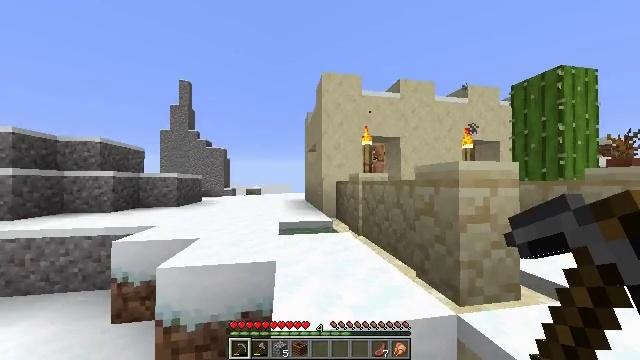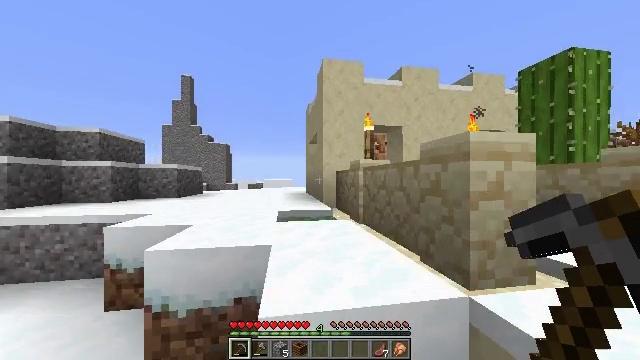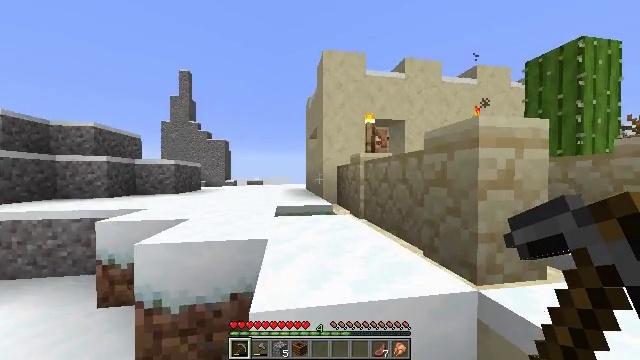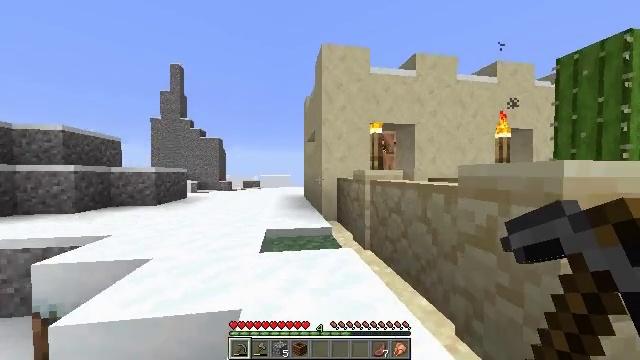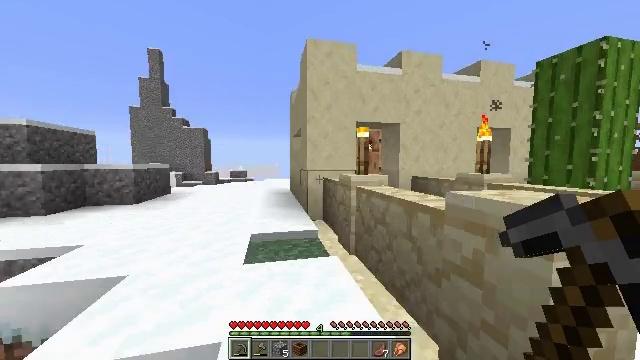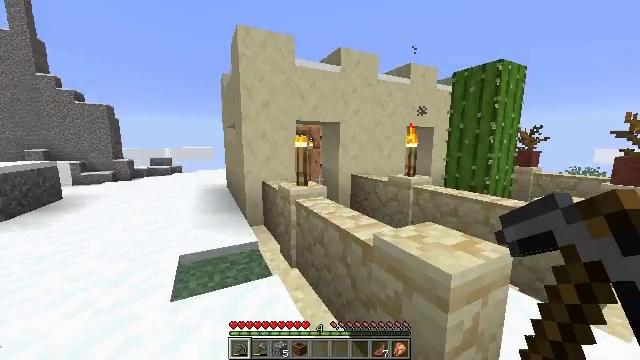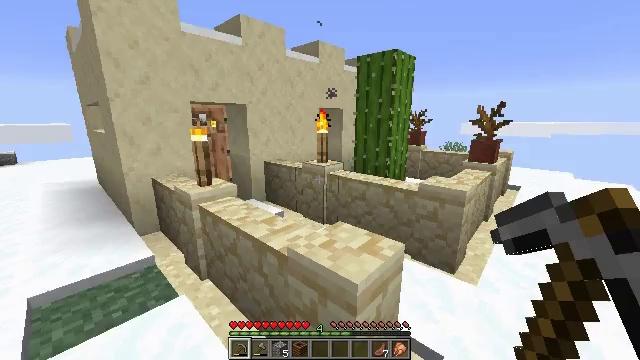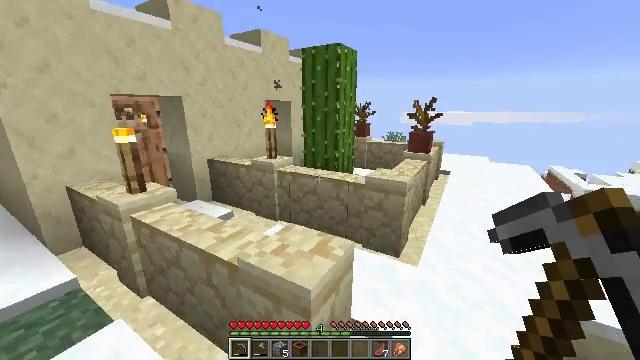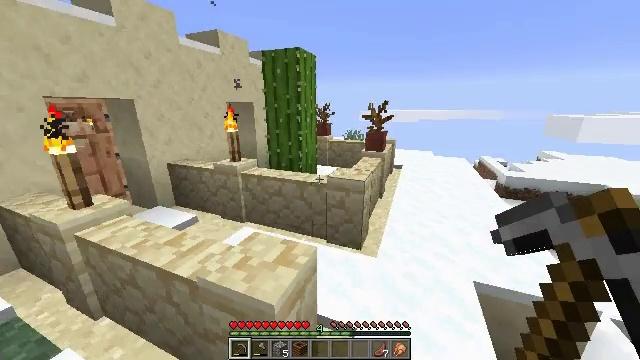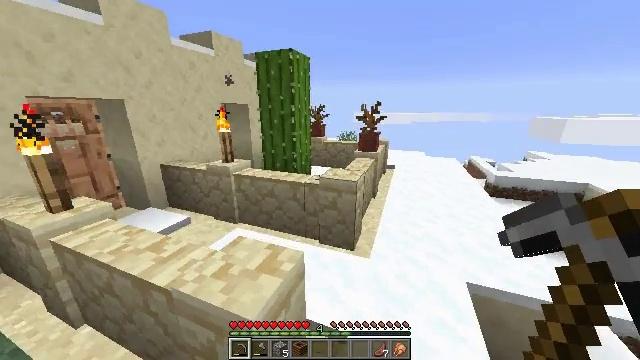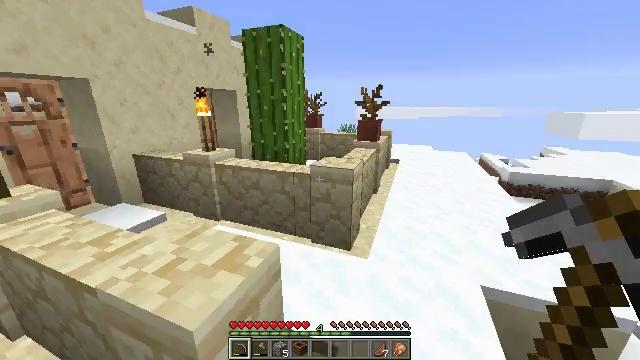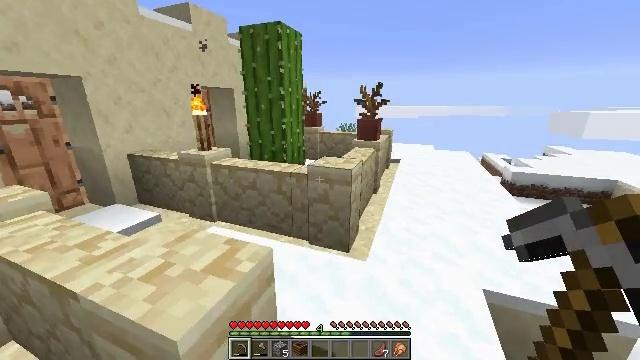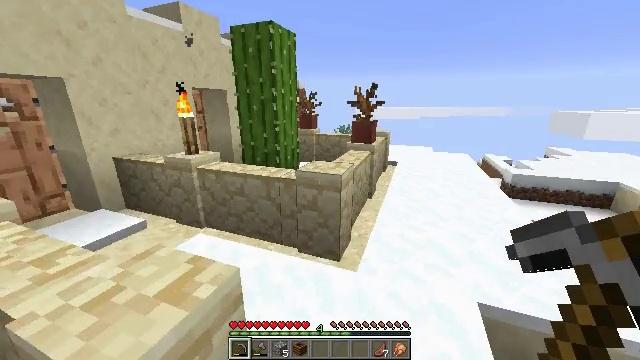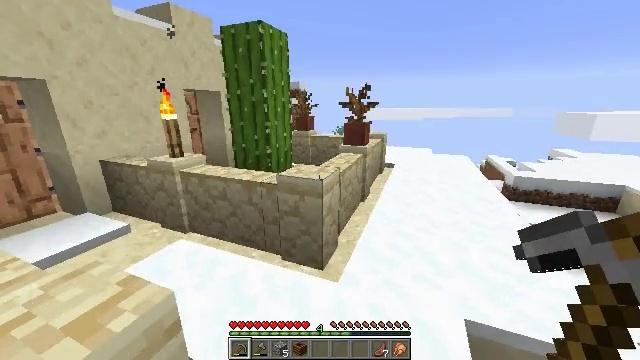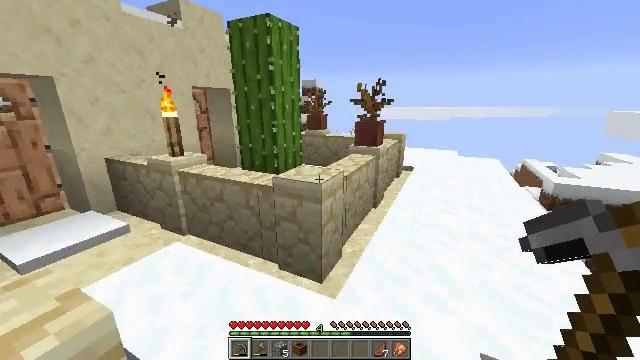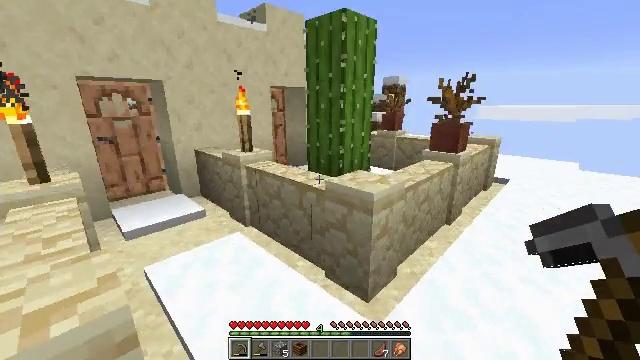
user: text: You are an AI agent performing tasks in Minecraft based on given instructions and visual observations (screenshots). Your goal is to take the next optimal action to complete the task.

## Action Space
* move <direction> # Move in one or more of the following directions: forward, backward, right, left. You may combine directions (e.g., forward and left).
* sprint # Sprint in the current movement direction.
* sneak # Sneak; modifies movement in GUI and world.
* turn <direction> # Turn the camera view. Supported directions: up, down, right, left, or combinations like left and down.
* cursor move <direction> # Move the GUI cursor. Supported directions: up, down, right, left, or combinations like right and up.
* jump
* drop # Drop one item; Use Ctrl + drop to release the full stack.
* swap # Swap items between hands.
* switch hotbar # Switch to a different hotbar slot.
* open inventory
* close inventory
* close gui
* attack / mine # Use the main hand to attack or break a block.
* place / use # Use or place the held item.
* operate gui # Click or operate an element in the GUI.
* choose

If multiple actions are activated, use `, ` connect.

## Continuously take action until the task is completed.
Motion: motion action
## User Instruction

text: Collect the lime bed for later use.
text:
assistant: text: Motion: move forward, sprint, turn down, jump
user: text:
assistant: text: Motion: move forward, sprint, jump
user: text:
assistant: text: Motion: move forward, sprint, jump
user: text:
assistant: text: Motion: move forward, sprint, turn right and down, jump
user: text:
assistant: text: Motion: move forward, sprint, turn right and down, jump
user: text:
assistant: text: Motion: move forward and move right, sprint, turn right and down
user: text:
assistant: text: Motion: move forward and move right, sprint, turn right and down
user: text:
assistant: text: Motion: move forward and move right, sprint, turn right and down
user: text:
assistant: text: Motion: move forward and move right
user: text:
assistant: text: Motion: move right
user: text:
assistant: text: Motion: move right
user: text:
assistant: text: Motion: move right
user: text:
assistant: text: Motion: move forward and move right
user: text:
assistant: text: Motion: move forward and move right, turn left
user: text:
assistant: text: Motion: move forward and move right, sprint, turn left
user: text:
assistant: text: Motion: move forward and move right, sprint, turn left
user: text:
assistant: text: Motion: move forward, sprint, turn left and up
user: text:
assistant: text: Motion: move forward, sprint
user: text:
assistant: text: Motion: move forward, sprint
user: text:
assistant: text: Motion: move forward, sprint
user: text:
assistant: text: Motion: move forward, sprint
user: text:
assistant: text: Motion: move forward, sprint
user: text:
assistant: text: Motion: move forward
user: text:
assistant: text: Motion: move forward
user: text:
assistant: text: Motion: move forward, turn left and up
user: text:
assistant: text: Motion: move forward, turn left and up
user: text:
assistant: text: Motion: move forward
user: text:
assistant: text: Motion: move forward, use / place
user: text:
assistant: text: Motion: move forward, use / place
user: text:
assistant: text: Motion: move forward, turn left, use / place